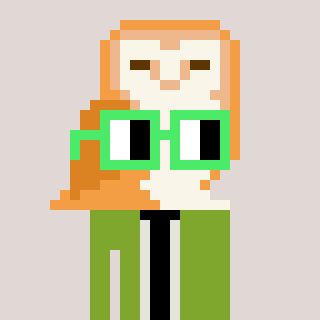
a pixel art character with square light green glasses, a owl-shaped head and a slimegreen-colored body on a warm background